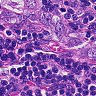
Metastatic tissue present: yes